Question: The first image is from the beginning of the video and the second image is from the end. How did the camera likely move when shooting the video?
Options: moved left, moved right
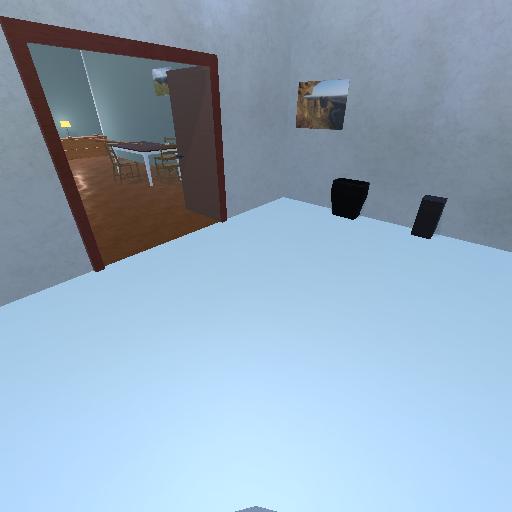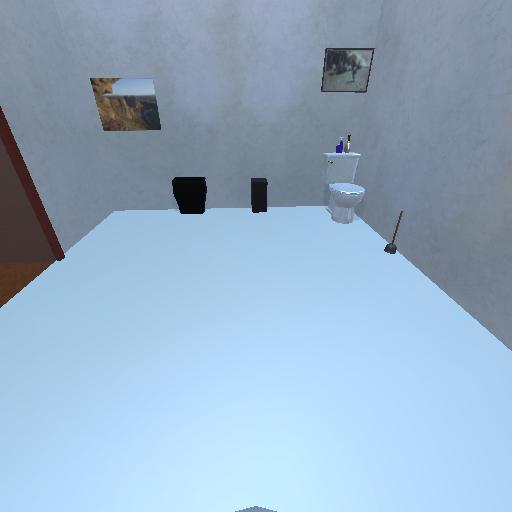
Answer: moved left